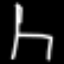
Label: chair